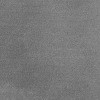
Atmospheric dust classification: dusty